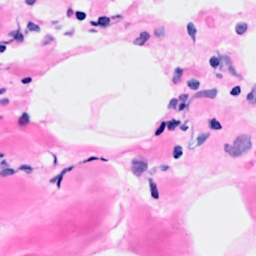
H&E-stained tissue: Breast